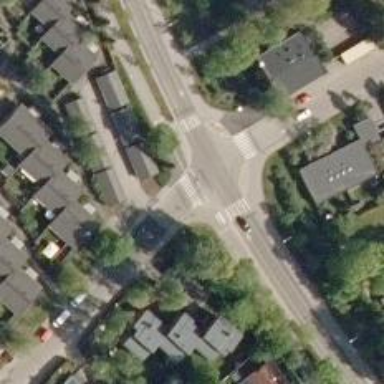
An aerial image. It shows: Crossing on asphalt cycleway.